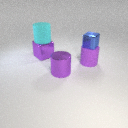
small blue metal cube to the right of large cyan rubber cylinder